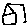
Label: house